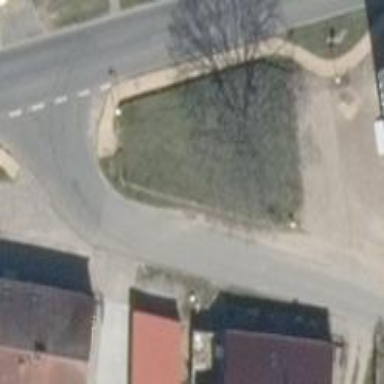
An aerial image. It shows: Emergency access point on the road.